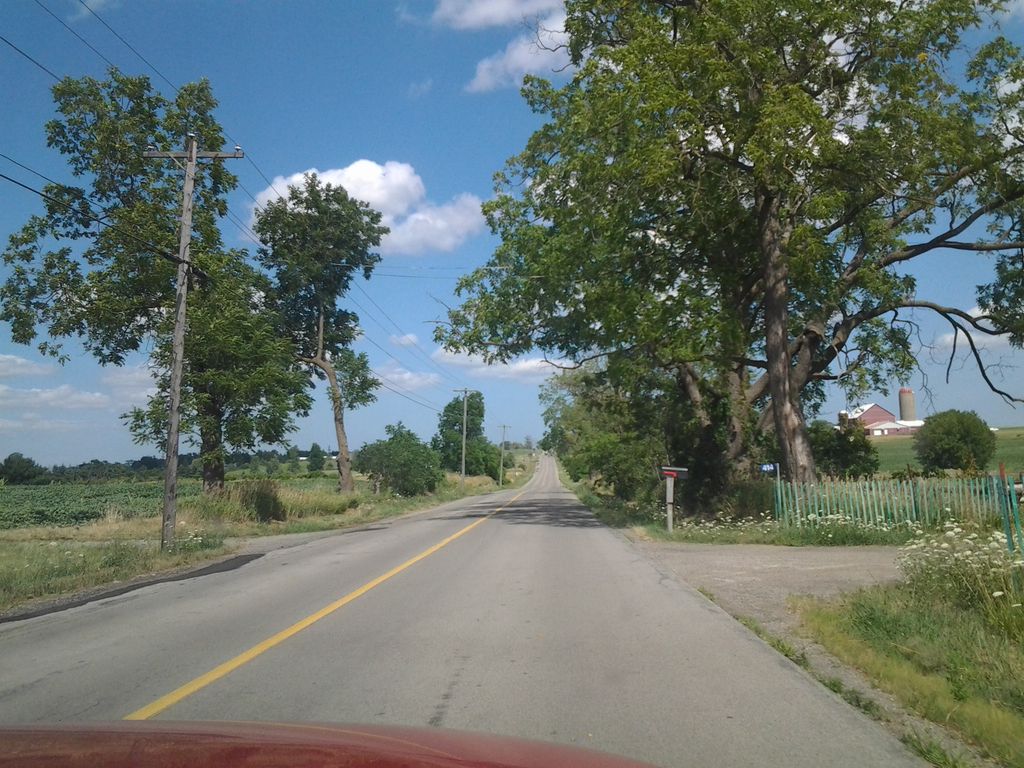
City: hamilton